【题型】选择题　【知识点】立体几何　【难度】medium
如图，设地球的半径为$R$，$A,B$两地的纬度均为$\theta$，经度差为$2\theta$，飞机从$A$地沿大圆（经过球心的平面截球面所得的圆弧）飞行到$B$地的弧长为$\dfrac{\pi}{3}R$（飞机的飞行高度忽略不计），则$\theta =$（ ）

A. $\dfrac{\pi}{6}$ \hfill B. $\dfrac{\pi}{4}$ \hfill C. $\dfrac{\pi}{3}$ \hfill D. $\dfrac{\pi}{8}$
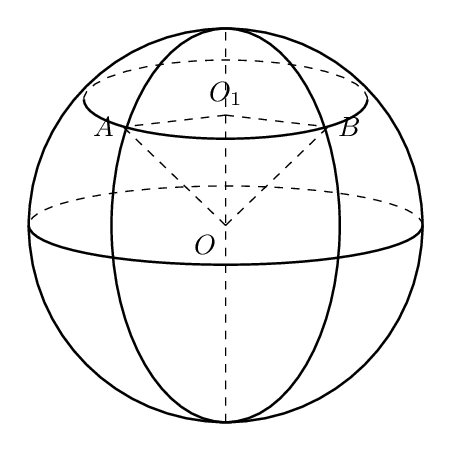
【解答】
\raggedright
\textbf{【答案】B}
\textbf{【分析】}连接$AB$，在$\triangle AO_1B$中，求得$AO_1=BO_1=R\cos\theta$，且$\angle AO_1B=2\theta$，利用余弦定理，得到$AB=R\sin2\theta$，结合$\angle AOB=\dfrac{\pi}{3}$，得到$AB=R$，得出$\sin2\theta=1$，即可求解.
\textbf{【详解】}如图所示，连接$AB$，在$\triangle AO_1B$中，可得$AO_1=BO_1=R\cos\theta$，且$\angle AO_1B=2\theta$，
在$\triangle AO_1B$中，由余弦定理，可得
\[
\begin{aligned}
AB^2 &= AO_1^2 + BO_1^2 - 2AO_1 \cdot BO_1 \cos2\theta \\
&= 2R^2\cos^2\theta - 2R^2\cos^2\theta\cos2\theta \\
&= 2R^2\cos^2\theta - 2R^2\cos^2\theta\left(1-2\sin^2\theta\right) \\
&= 4R^2\cos^2\theta\sin^2\theta = R^2\sin^22\theta
\end{aligned}
\]
所以$AB=R\sin2\theta$，
因为从$A$地沿大圆飞行到$B$地的弧长为$\dfrac{\pi}{3}R$，可得$\angle AOB=\dfrac{\pi}{3}$，所以$AB=R$，
所以$\sin2\theta=1$，解得$\theta=\dfrac{\pi}{4}$.
故选：B.

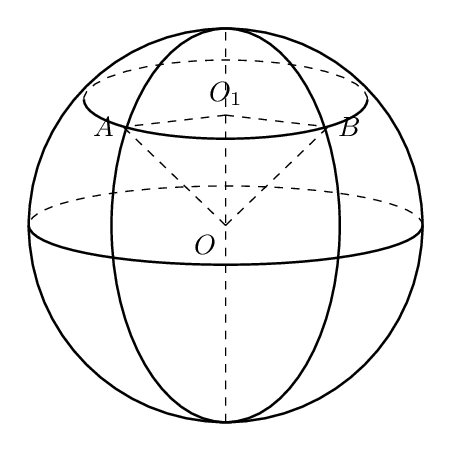